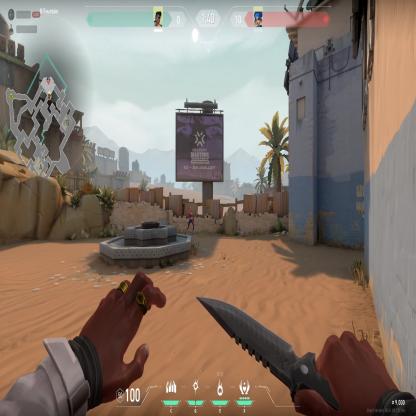
Label: enemy